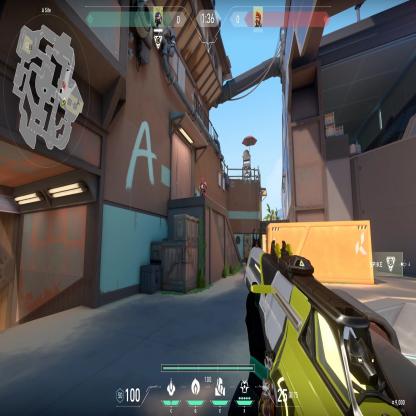
Label: enemy